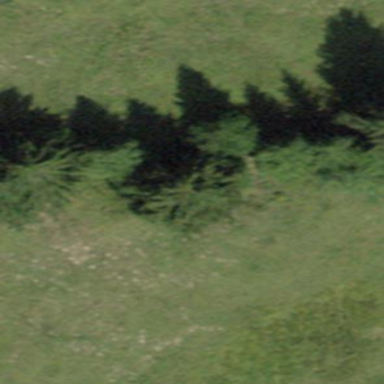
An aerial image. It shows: Forest area.